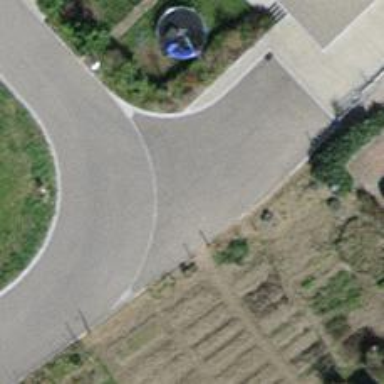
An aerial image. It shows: Driveway.